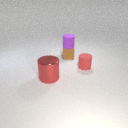
small brown rubber cube behind large red metal cylinder